Question: I'm learning to use Visual Studio after spending the last semester coding in Xcode. I wrote a simple function to shuffle a vector that holds different names of restaurants in strings as follows:
'''
#include <vector>
#include <string>
#include <ctime>
//shuffles all the restaurants
void shuffler(vector<string>& restaurvector)
{
srand(time(NULL));
vector<string> shuffled;
long initialSize = restaurvector.size();
for (int i = 0; i < initialSize; i++)
{
// get a random number between 0 and the current vector size
int randomOfRest = rand() % restaurvector.size();
// locate a random element in the original vector and set it as
// the next element in the shuffled vector
shuffled.push_back(restaurvector[randomOfRest]);
// delete the element that was copied and shift remaining elements
for (int j = randomOfRest; j < restaurvector.size(); j++)
{
restaurvector[j] = restaurvector[j + 1];
}
restaurvector.pop_back();
}
restaurvector = shuffled;
cout << "
The restaurant vector has been shuffled.
";
}
'''
When I run this same program in Xcode, it compiles and runs perfectly. When I run this program from Visual Studio, I get a runtime error that looks like this:

I checked my code to make sure I wasn't referencing elements that don't exist but no matter what I do, it doesn't run properly. What happened? Why doesn't it run in Visual Studio like it does in Xcode?
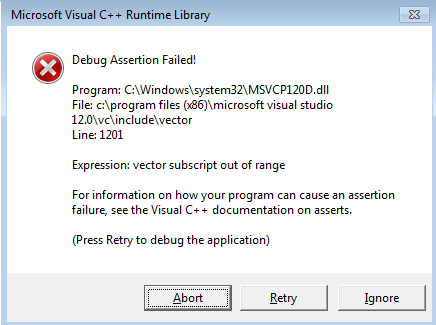
Answer: '''
for (int j = randomOfRest; j < restaurvector.size(); j++)
{
restaurvector[j] = restaurvector[j + 1];
}
'''
that does a j+1, meaning it will go over the end.
this will fix the problem
'''
for (int j = randomOfRest; j < restaurvector.size()-1; j++)
'''